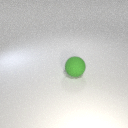
large green rubber sphere